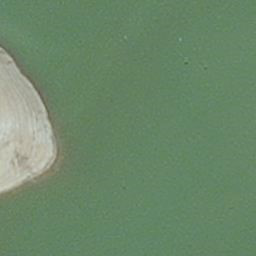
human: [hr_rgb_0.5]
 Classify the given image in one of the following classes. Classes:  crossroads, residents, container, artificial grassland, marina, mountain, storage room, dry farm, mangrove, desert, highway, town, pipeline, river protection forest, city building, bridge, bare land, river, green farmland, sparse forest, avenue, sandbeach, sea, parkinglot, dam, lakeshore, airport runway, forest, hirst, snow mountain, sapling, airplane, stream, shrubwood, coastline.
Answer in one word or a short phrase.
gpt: hirst